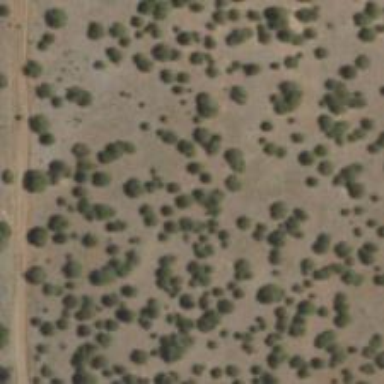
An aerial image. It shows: Area covered in scrub vegetation.